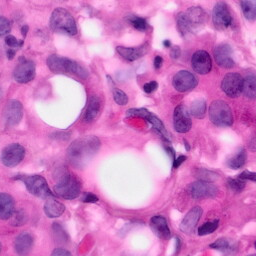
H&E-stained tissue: Pancreatic